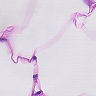
Metastatic tissue present: no